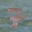
Label: 7